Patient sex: M
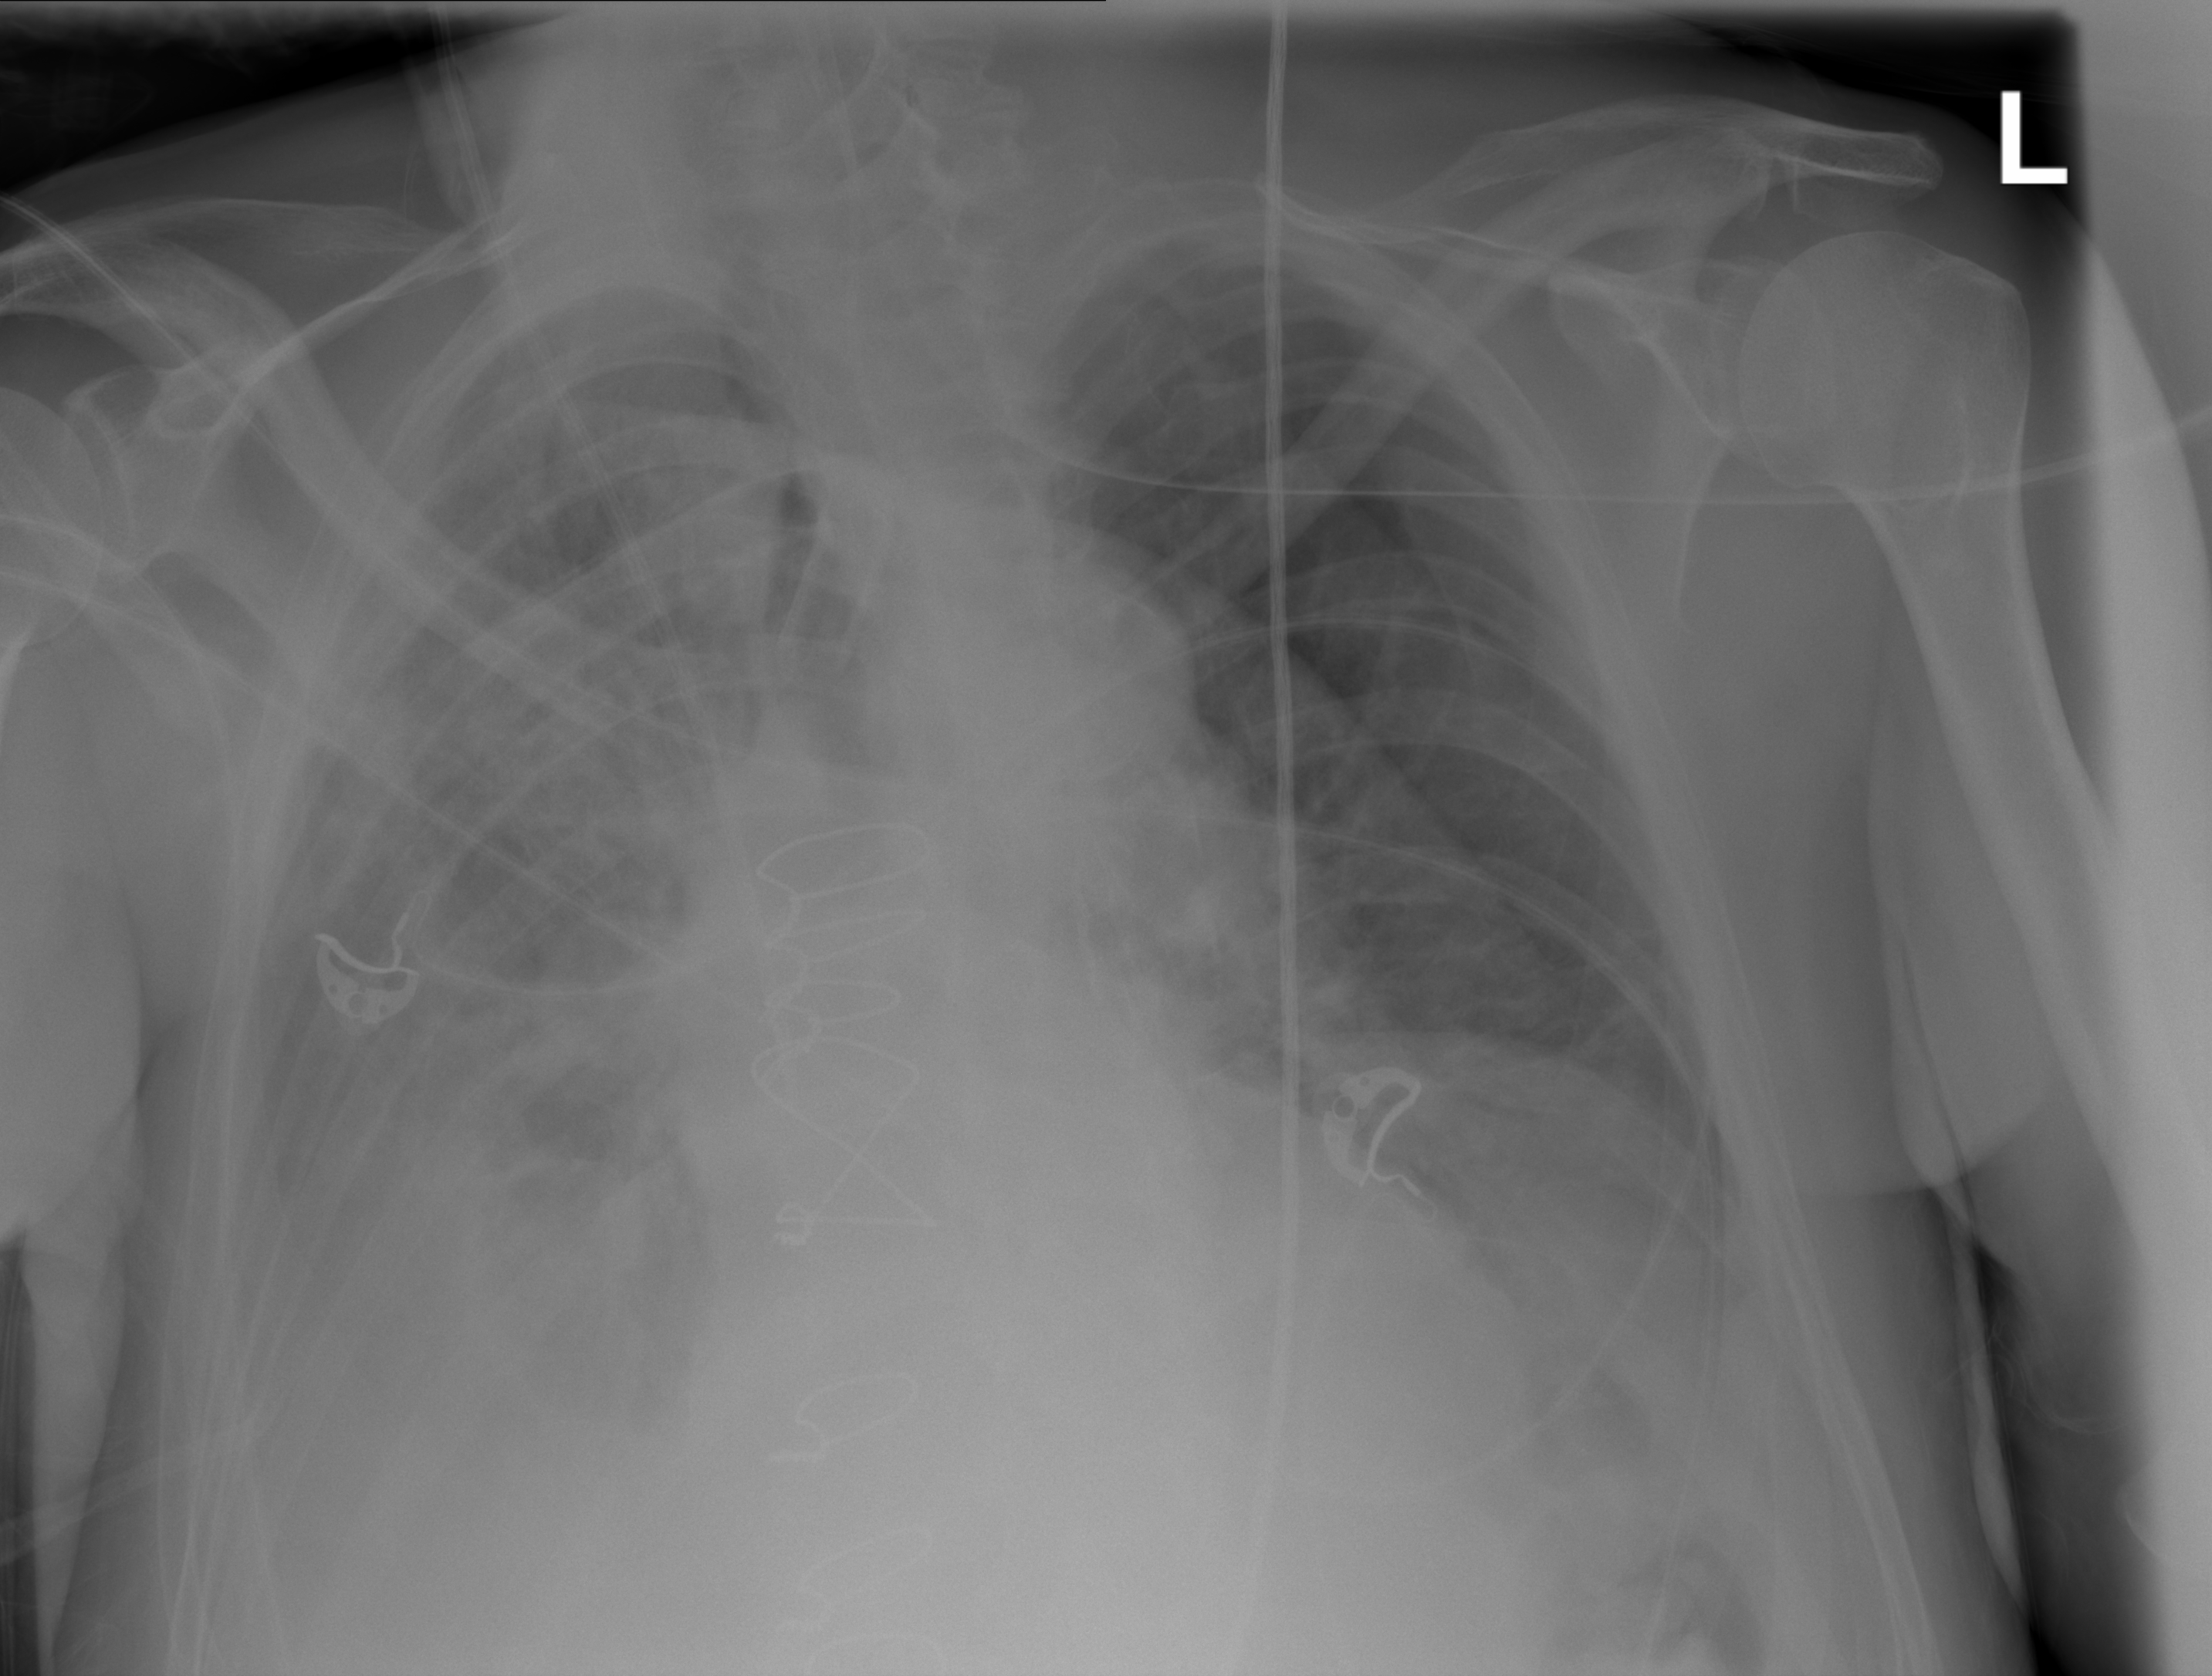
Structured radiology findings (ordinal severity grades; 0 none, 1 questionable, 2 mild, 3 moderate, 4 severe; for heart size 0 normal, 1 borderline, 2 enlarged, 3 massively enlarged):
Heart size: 2
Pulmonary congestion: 2
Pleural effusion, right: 3
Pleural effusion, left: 2
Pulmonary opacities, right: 3
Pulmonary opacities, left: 0
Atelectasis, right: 3
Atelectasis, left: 2